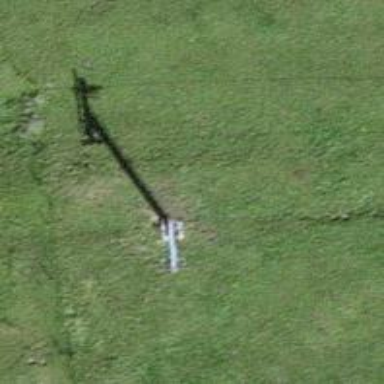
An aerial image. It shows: Pylon used for aerialway.